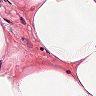
Metastatic tissue present: no